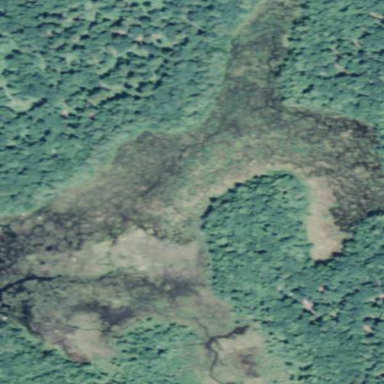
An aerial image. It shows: Wetland area.